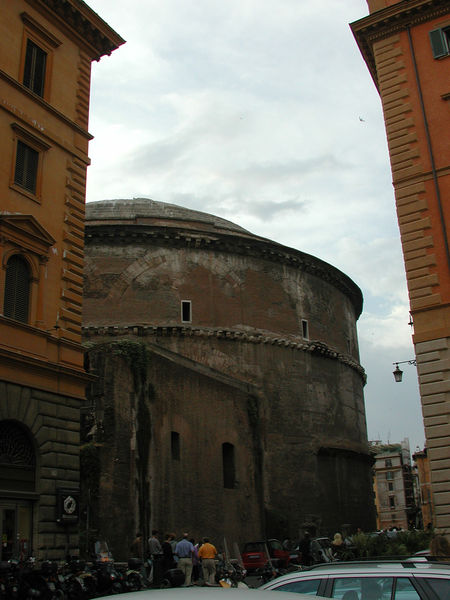
Titel: Rom, Pantheon
Standort: Rom, Pantheon (EU - I - Latium)
Schlagwörter: dunkel, himmel, gelb, menschen, braun, fenster, lampe, laterne, orange, strasse, dach, gebäude, haus, rot, alt, architektur, mensch, stein, steine, häuser, kirche, pflanzen, rund, turm, vorbau, farbig, ecke, bogen, fassade, gasse, italien, giebel, mauer, auto, kuppel, monumental, foto, fotografie, moschee, palast, loch, pantheon, rom, fahrrad, sims, götter, roz, aussen, tempel, autos, zentralbau, romanisch, rotunde, rundbau, kuppeldach, altstadt, zugemauert, wasserturm, gebüude, gebetshaus, patheon, kleine fenster, gelb#, 150, rundhaus, zieglstein, mofas, menschen autos, oprange, bogen beige